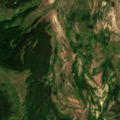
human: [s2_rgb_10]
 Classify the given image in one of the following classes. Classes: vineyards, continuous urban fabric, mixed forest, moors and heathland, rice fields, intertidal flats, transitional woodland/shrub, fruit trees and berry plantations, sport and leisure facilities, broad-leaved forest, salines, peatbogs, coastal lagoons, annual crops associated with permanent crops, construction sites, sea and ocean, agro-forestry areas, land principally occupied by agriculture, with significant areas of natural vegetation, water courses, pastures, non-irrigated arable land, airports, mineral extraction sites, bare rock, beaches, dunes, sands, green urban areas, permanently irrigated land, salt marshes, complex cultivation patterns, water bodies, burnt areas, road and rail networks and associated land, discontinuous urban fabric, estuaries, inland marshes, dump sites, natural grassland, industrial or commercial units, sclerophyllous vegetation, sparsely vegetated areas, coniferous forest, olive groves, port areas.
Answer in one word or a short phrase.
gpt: pastures, broad-leaved forest, coniferous forest, mixed forest, natural grassland, moors and heathland